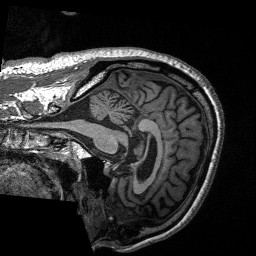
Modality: T1w
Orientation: sagittal
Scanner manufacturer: siemens
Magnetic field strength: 3 T
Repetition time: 2.3 s
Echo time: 0.00226 s